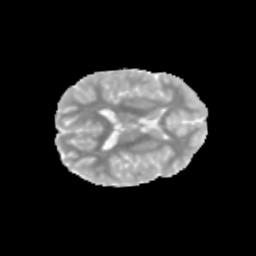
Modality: MD
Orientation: axial
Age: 12
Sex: female
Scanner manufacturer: siemens
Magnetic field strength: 3 T
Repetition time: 3.8 s
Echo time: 0.07 s